Field crop: maize
Growth stage: 2
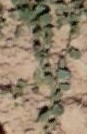
Species: convolvulus